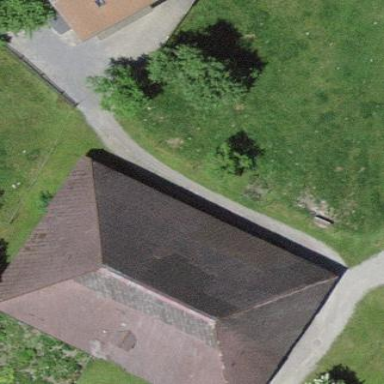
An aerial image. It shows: Farm building.